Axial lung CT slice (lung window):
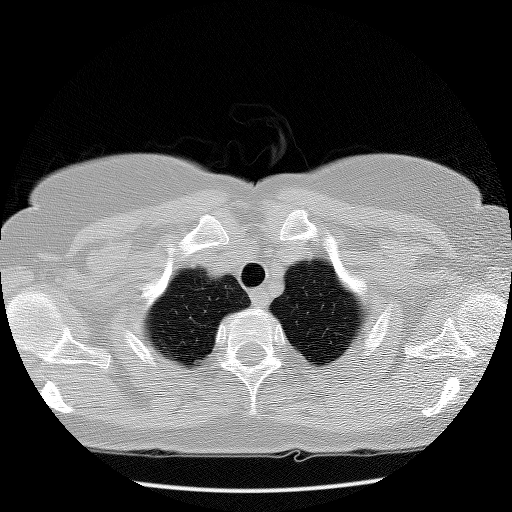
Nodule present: no